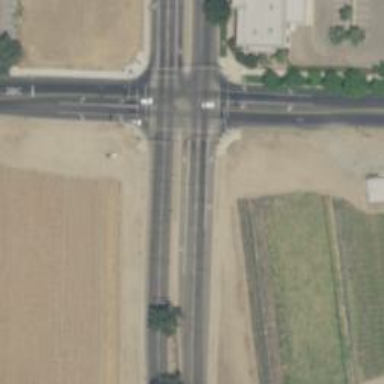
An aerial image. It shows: Crossing with line markings on the road.